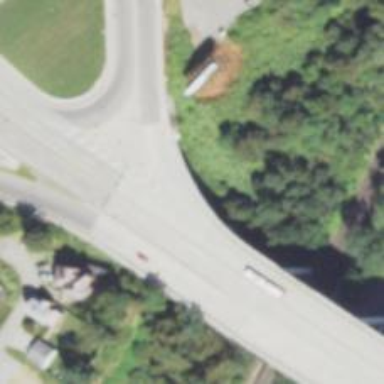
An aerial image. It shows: Primary link highway that goes over bridge.